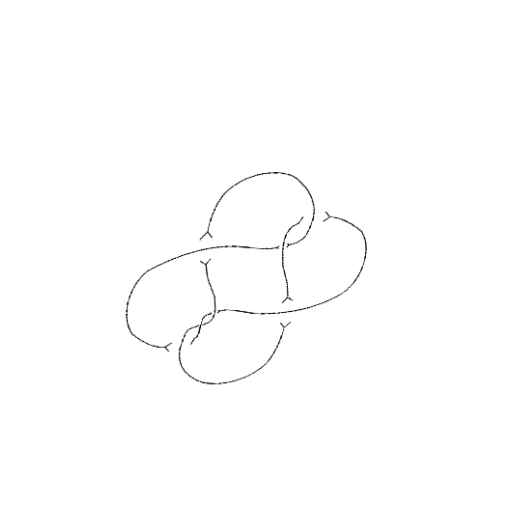
Crossing number: 7